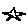
Label: star